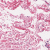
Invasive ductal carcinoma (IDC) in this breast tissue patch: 0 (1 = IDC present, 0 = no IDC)